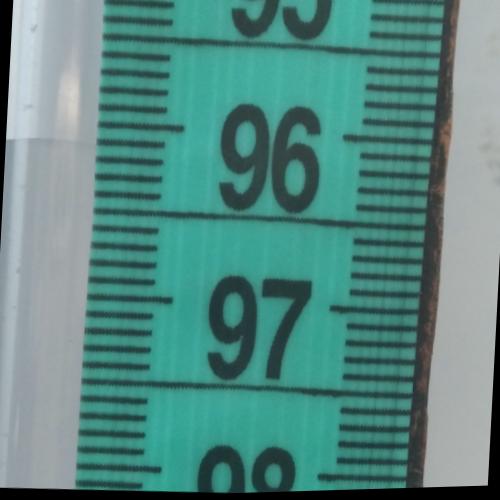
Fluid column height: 96.1 cm